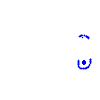
Particle: proton